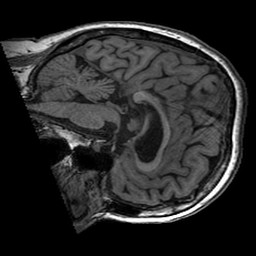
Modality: T1w
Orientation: sagittal
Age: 70
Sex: female
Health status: ill
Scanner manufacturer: ge
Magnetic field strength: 3 T
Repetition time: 0.008164 s
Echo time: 0.003184 s